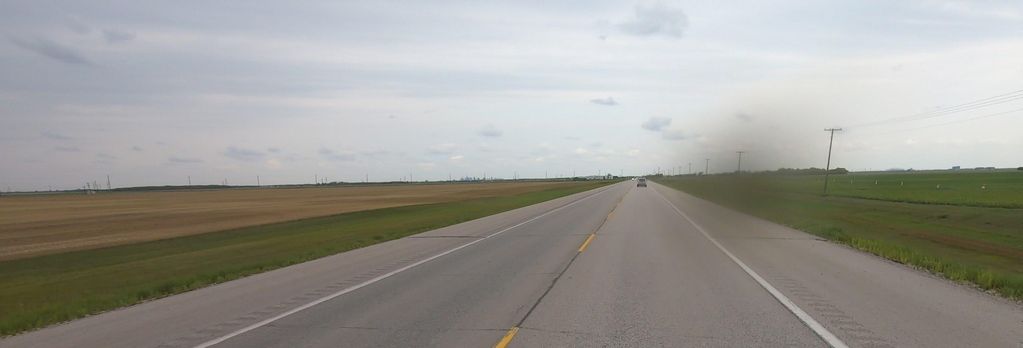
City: winnipeg